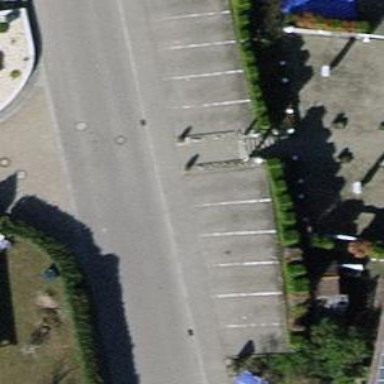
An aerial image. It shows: Street side parking area.